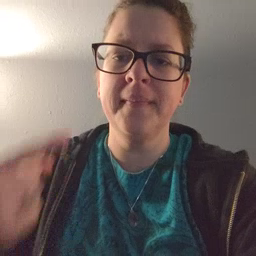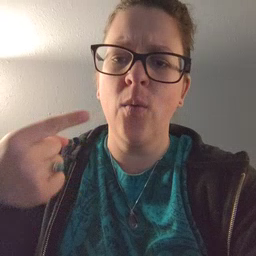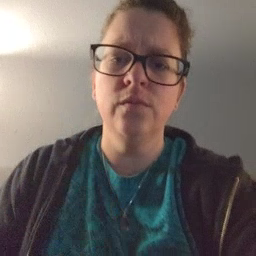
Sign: owie